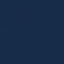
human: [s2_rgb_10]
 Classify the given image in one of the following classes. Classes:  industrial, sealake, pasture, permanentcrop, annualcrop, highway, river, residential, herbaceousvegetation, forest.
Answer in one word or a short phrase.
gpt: SeaLake